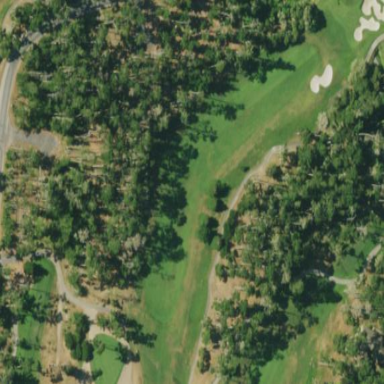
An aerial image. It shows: Rough area in golf course.